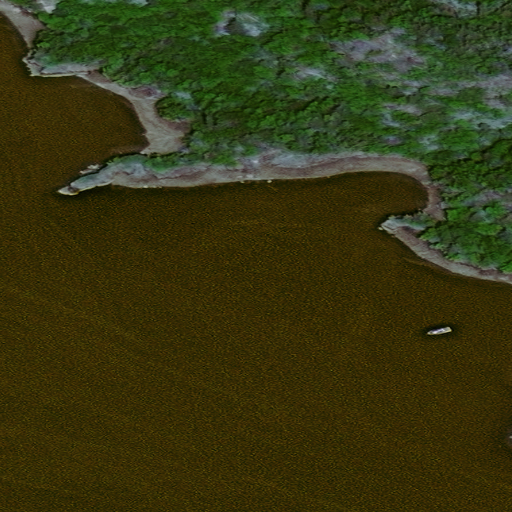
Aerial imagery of island in Alaska named Pedersen Island containing only unknown